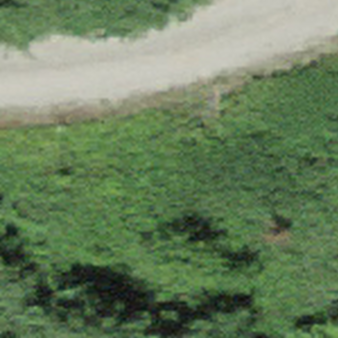
Label: other